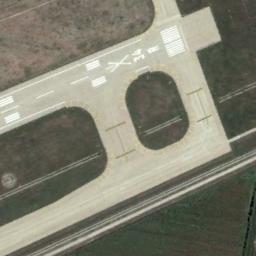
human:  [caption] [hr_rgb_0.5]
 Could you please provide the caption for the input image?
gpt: The runway is surrounded by grass .

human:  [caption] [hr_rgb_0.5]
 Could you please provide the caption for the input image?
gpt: The runway is on the grass next to the bare land .

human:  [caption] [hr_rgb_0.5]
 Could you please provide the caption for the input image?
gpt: The runway has a threshold marking and several touchdown zone markings and the designation marking is 34R .

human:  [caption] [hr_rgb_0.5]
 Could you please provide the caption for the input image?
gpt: There are green lawns next to the two connected runways, And there are white short and thick signs on the runway .

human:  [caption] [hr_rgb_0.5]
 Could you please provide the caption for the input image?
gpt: There are some green lawns around the runway .